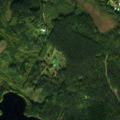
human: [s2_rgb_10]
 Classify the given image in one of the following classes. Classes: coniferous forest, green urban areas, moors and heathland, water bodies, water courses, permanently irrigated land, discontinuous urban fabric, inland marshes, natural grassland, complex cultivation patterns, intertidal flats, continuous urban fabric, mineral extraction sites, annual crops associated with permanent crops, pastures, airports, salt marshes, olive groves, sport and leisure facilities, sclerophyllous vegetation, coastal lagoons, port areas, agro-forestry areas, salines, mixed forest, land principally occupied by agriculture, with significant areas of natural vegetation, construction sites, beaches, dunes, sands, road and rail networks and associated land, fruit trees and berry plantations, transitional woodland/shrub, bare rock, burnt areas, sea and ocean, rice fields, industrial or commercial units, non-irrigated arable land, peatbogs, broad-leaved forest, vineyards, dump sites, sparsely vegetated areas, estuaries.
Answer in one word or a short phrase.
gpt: coniferous forest, mixed forest, water bodies